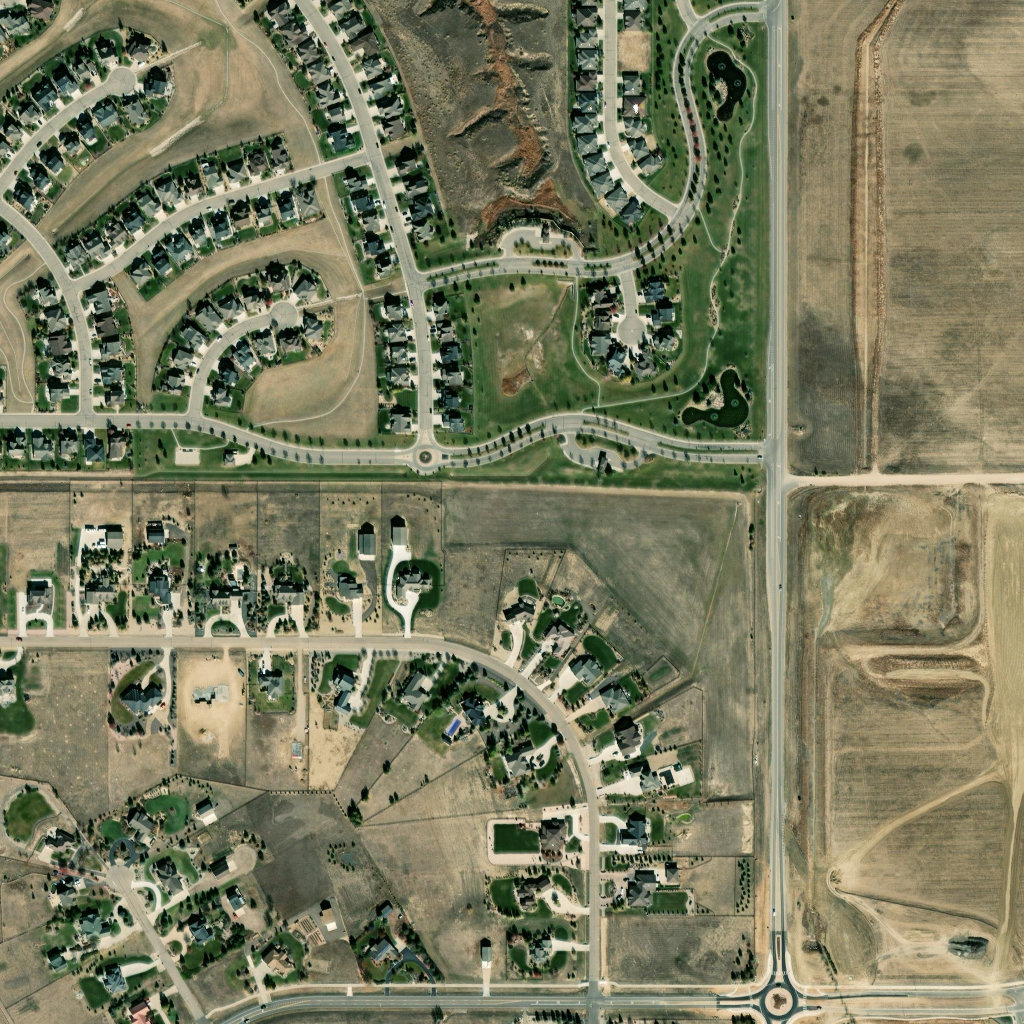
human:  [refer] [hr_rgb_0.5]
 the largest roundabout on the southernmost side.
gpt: <box>[[74, 95, 78, 100, 0]]</box>